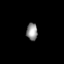
Tissue: prostate
Cell type: Epithelial cells
Senescence score: 0.3504
Nuclear area (px): 189
Mean DAPI intensity: 143.519